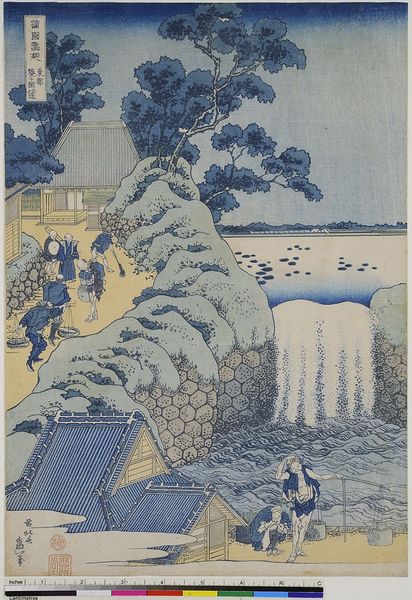
Titel: Der Wasserfall von Aoigaoka in der Östlichen Hauptstadt, aus der Serie: Rundreise zu Wasserfällen in verschiedenen Provinzen
Künstler: Katsushika Hokusai
Standort: Hamburg
Institution: Museum für Kunst und Gewerbe Hamburg
Schlagwörter: baum, blau, felsen, mann, wasser, bäume, landschaft, menschen, see, frau, hell, weiss, dach, haus, weg, beige, steine, häuser, hütte, wasserfall, holzschnitt, schrift, mauer, japanisch, asien, druckgraphik, druckgrafik, chinesisch, zeit, farbholzschnitt, anlagen, landschaftsdarstellung, edo, reproduktionen, druckerzeugnisse